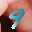
Label: 9